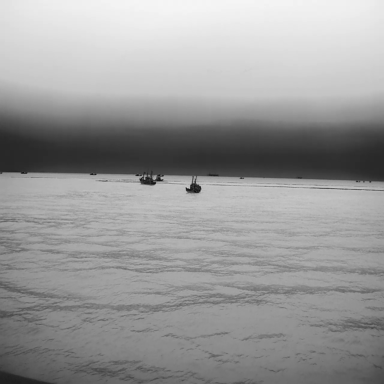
There are 11 bulk_carriers in the infrared image.